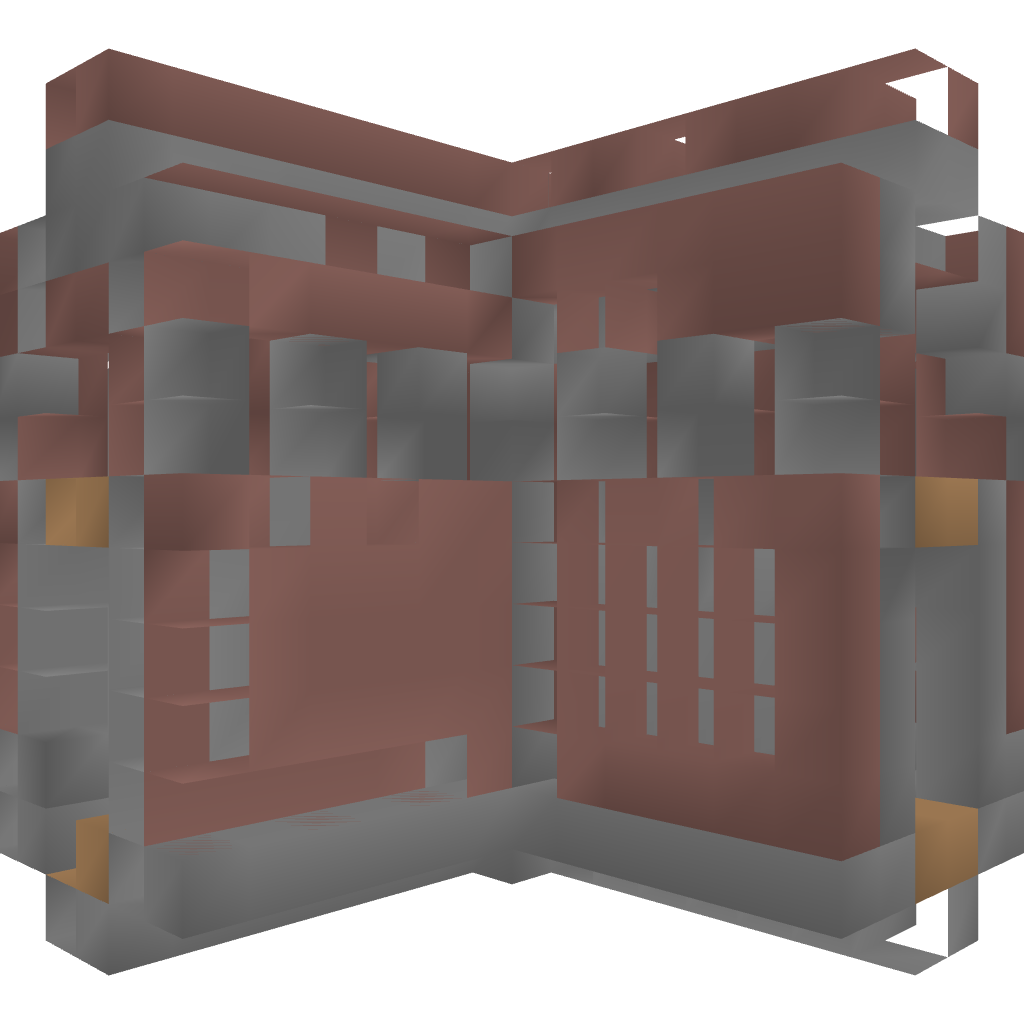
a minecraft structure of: Castle Module - Corner bad low quality